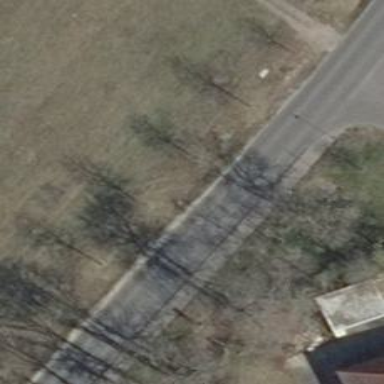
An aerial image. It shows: Avenue of trees.